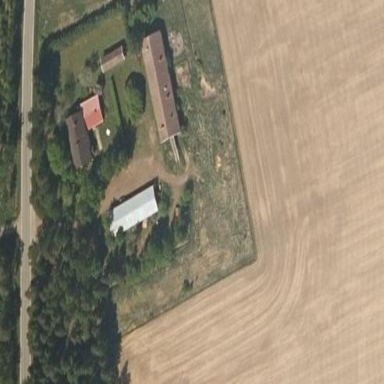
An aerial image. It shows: Farmyard area.